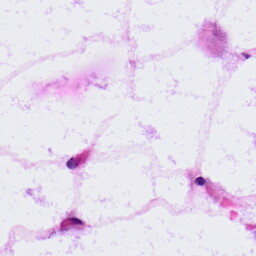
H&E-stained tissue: LymphNode